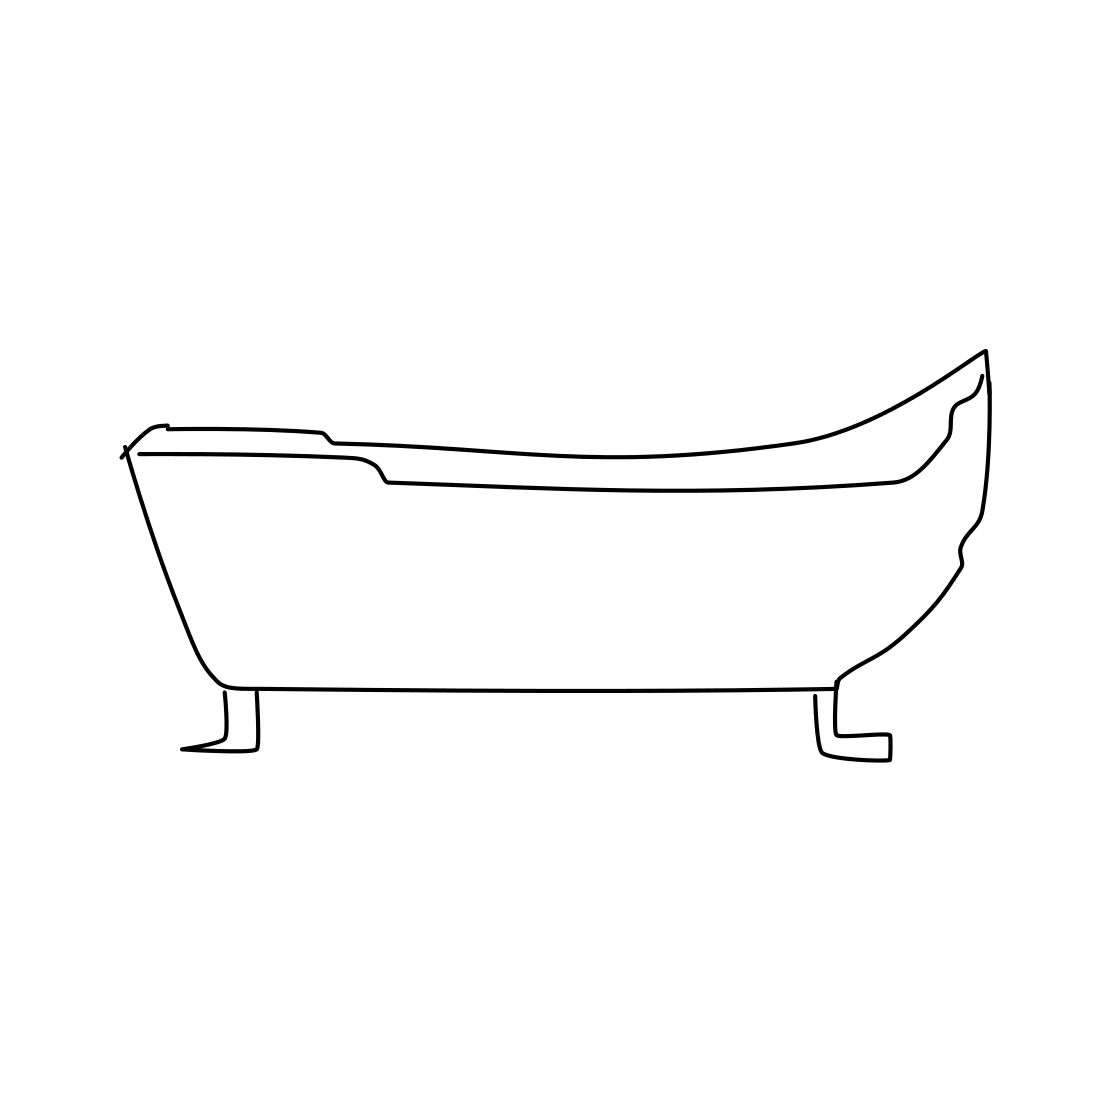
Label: bathtub